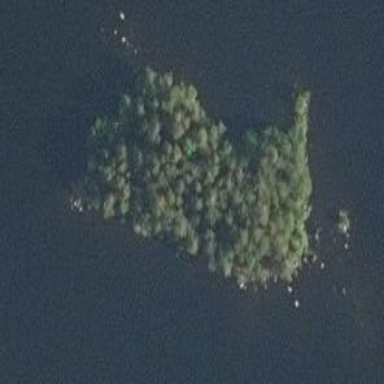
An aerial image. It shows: Image showing island.